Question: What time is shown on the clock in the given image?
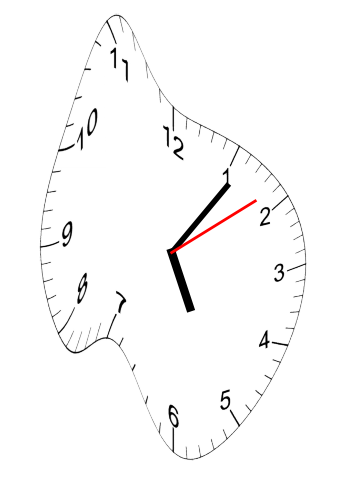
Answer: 05:06:09